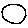
Label: circle